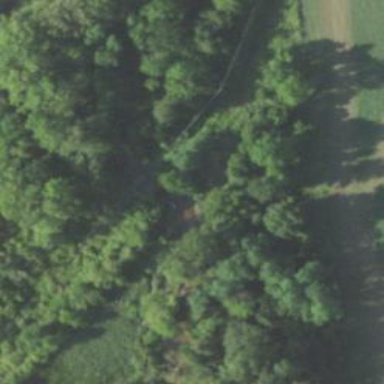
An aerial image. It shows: Abandoned railway bridge.